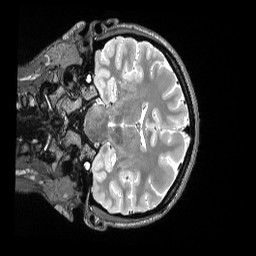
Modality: T2w
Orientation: coronal
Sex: female
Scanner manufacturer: siemens
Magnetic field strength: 3 T
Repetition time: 3.2 s
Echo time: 0.563 s